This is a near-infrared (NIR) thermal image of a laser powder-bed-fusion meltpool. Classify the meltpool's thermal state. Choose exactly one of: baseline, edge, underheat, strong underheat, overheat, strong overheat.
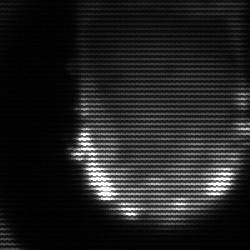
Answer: baseline